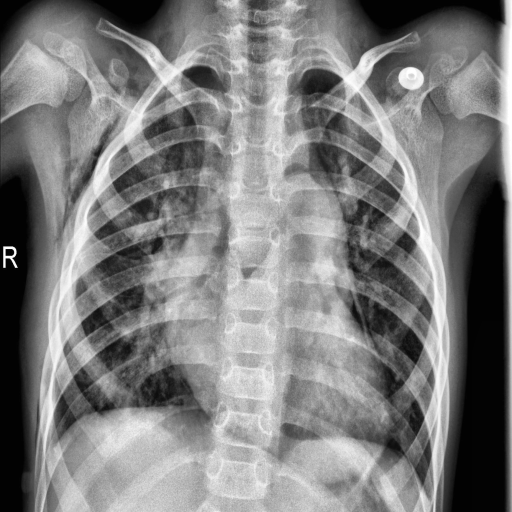
Finding: PNEUMONIA